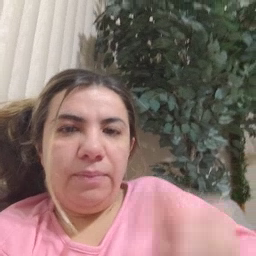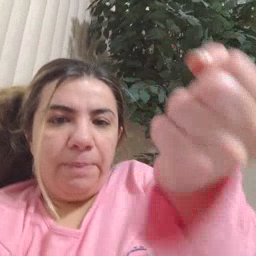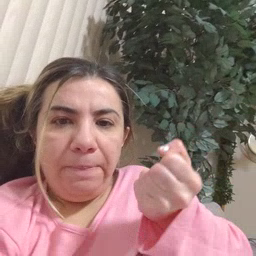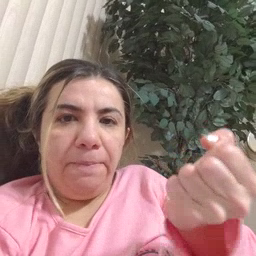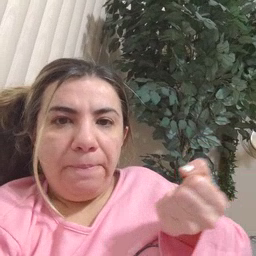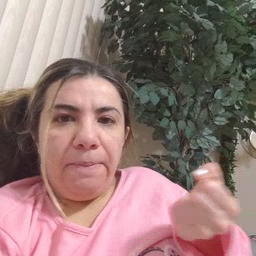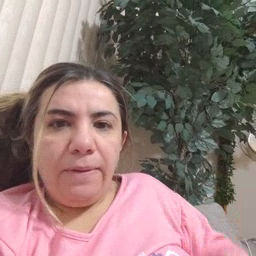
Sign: drawer